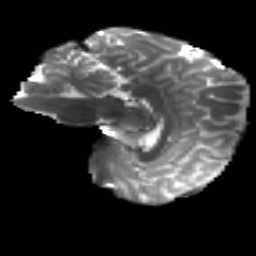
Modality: T2w
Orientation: sagittal
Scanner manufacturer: siemens
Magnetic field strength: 3 T
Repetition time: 4.16 s
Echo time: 0.0806 s